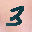
Label: 3